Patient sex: M
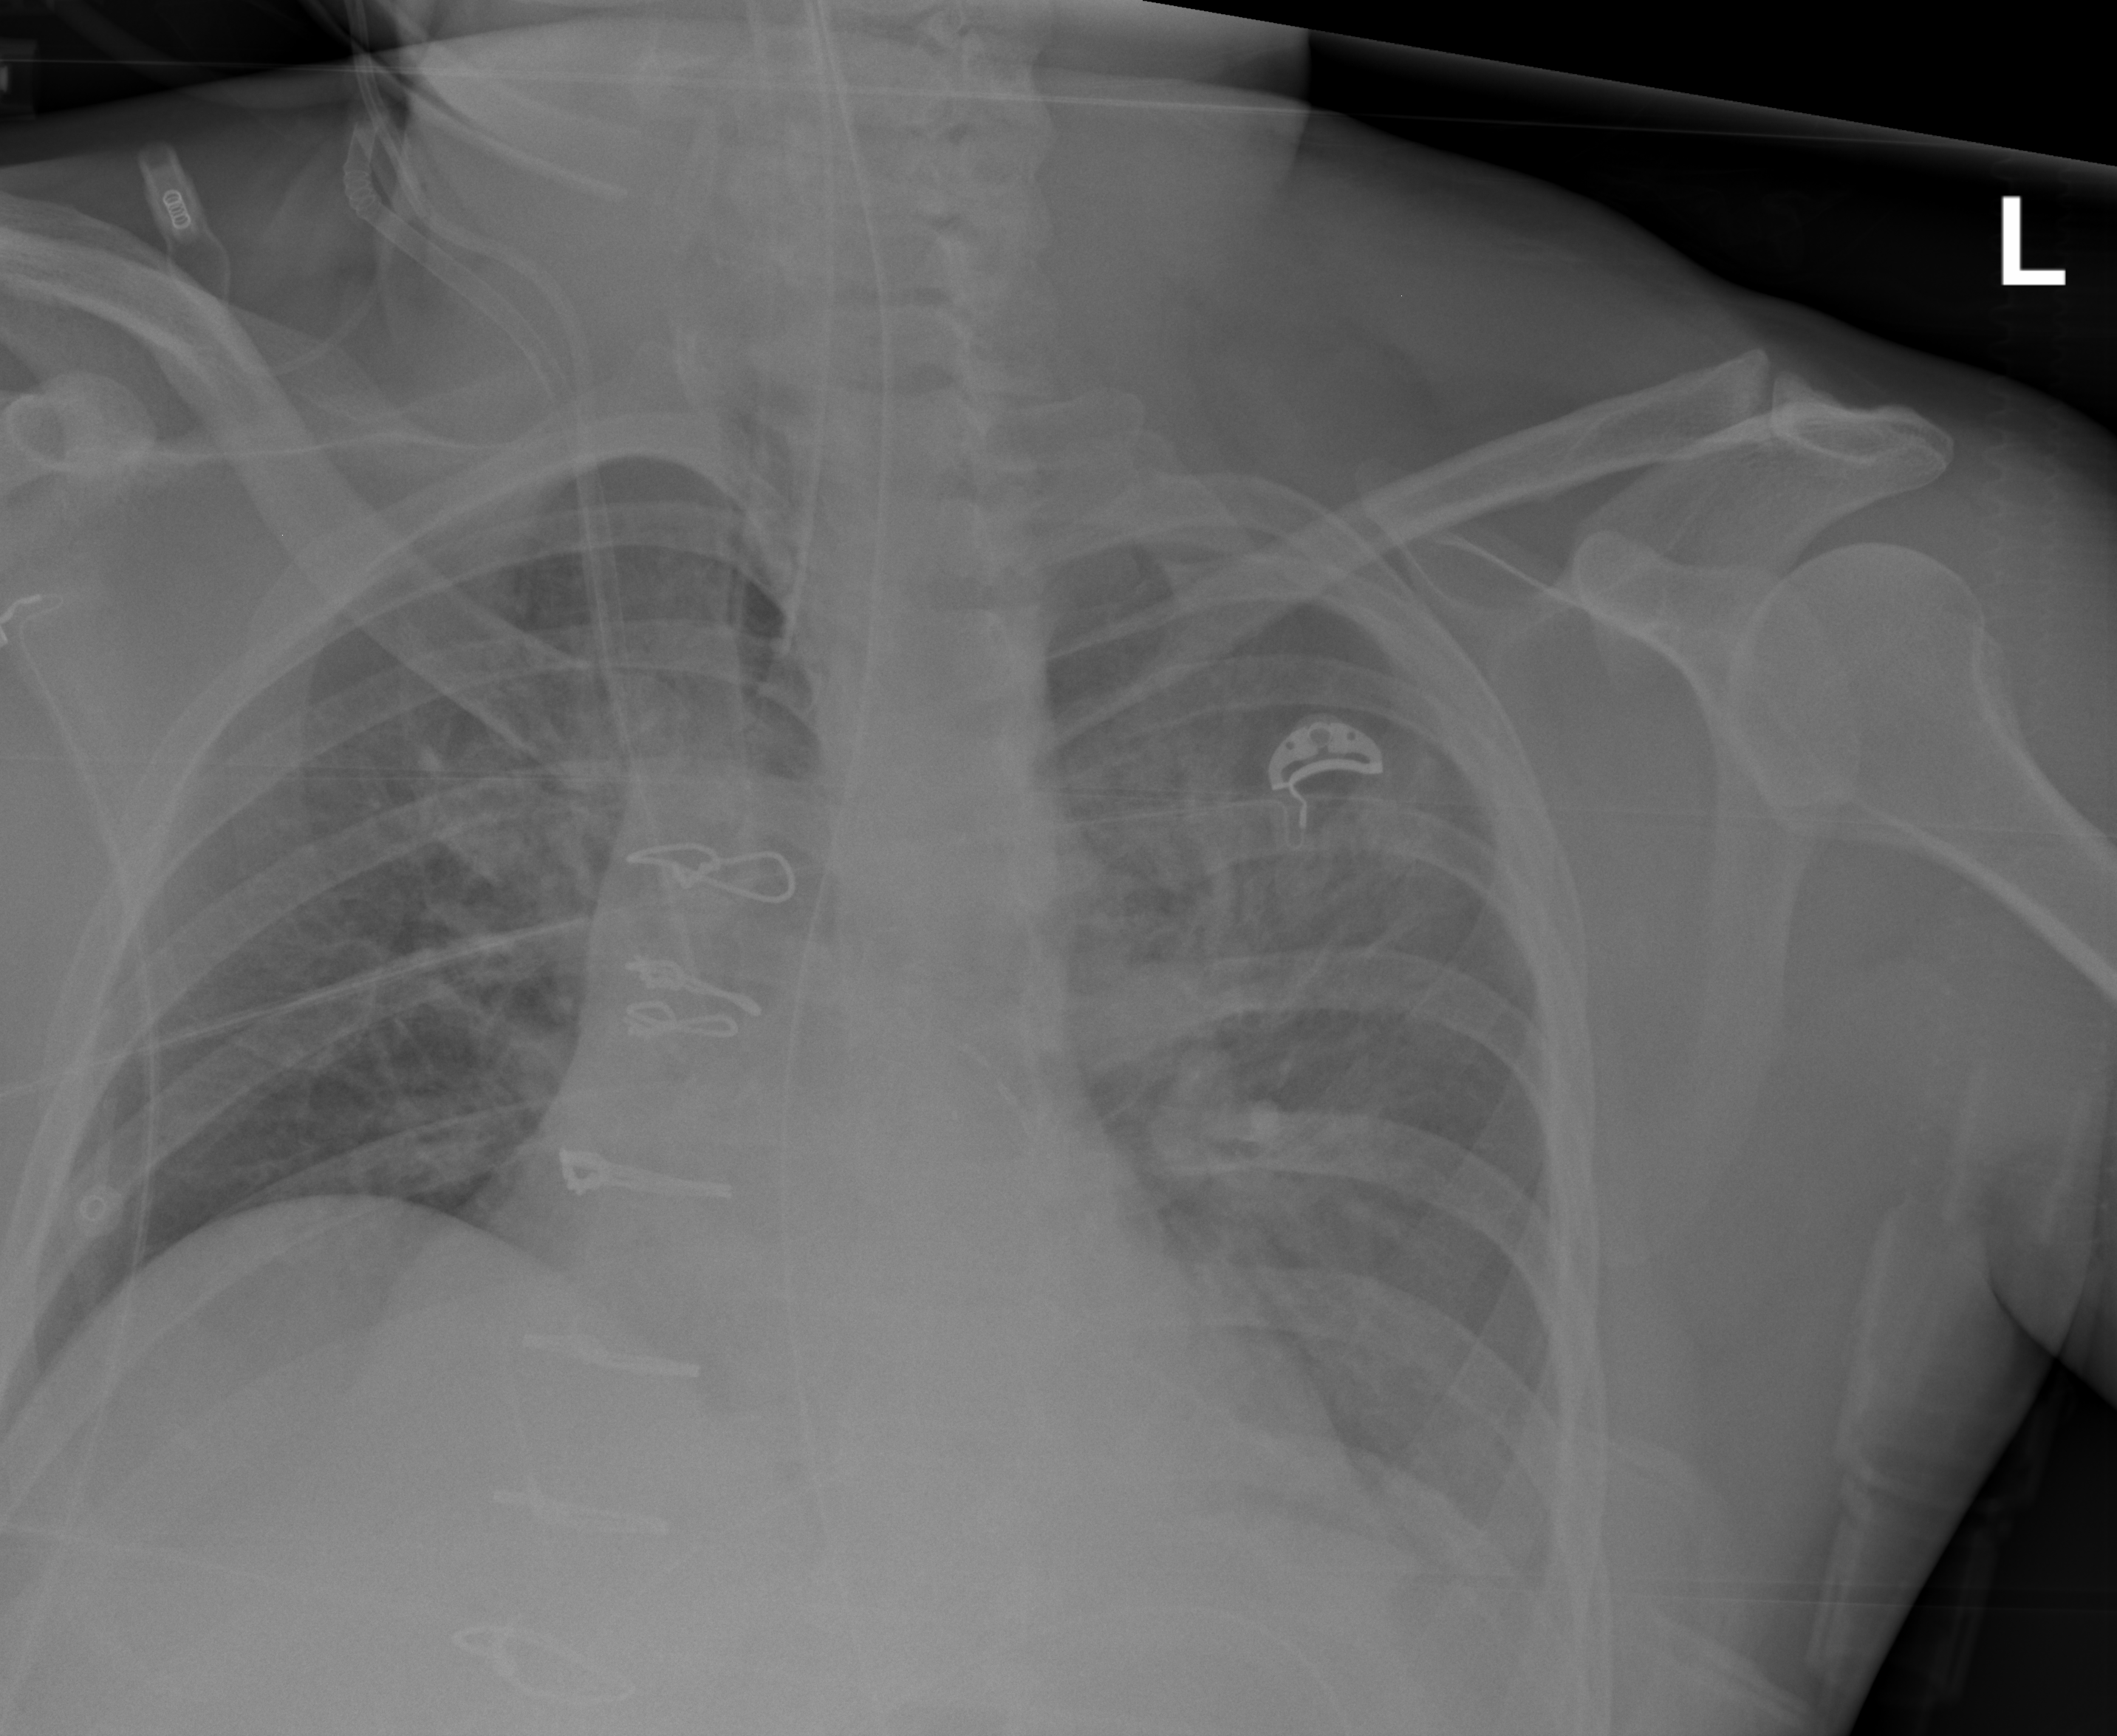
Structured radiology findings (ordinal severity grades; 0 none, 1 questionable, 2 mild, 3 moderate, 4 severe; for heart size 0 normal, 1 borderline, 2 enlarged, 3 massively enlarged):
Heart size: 2
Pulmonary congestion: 2
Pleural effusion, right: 0
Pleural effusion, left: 2
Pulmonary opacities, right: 2
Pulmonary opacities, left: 2
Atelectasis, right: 2
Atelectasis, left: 3